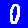
Digit: 0